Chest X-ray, PA view. Patient: 43 years old, sex M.
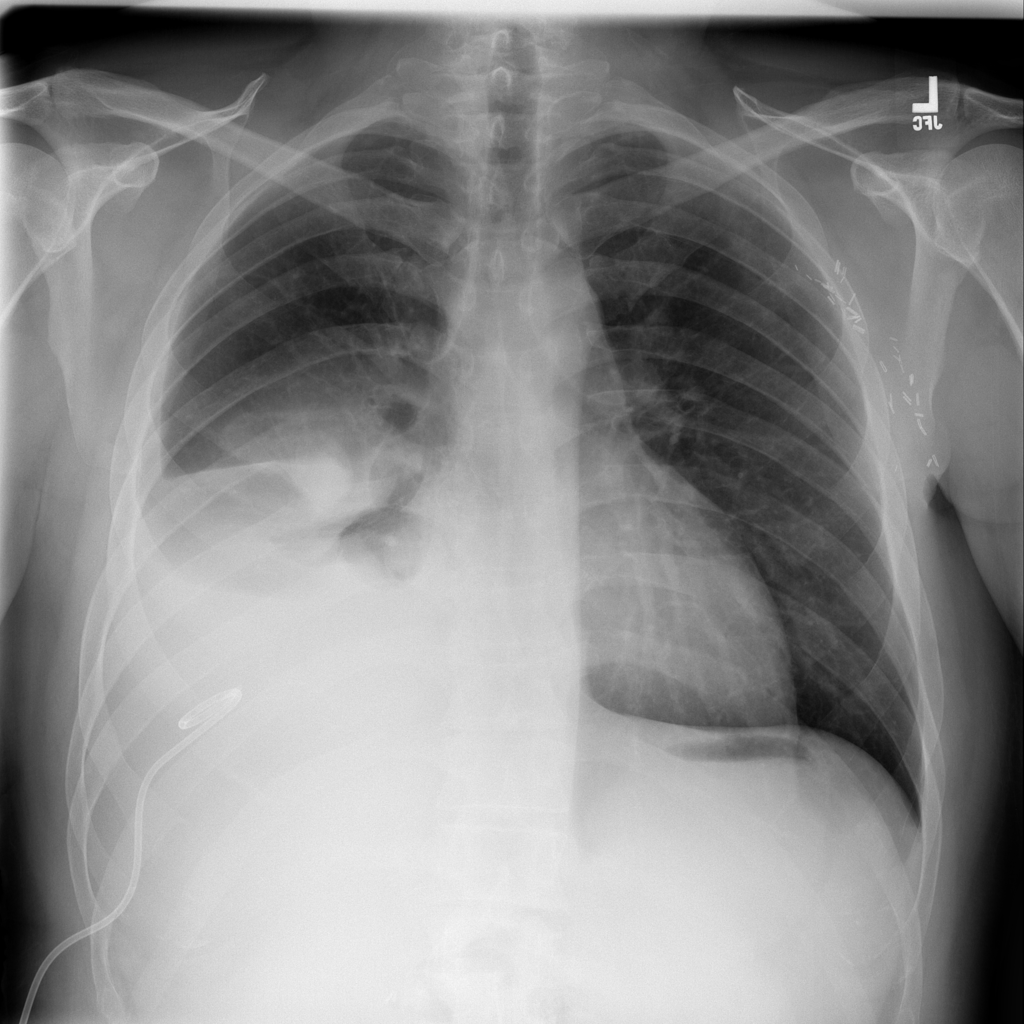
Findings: No Finding